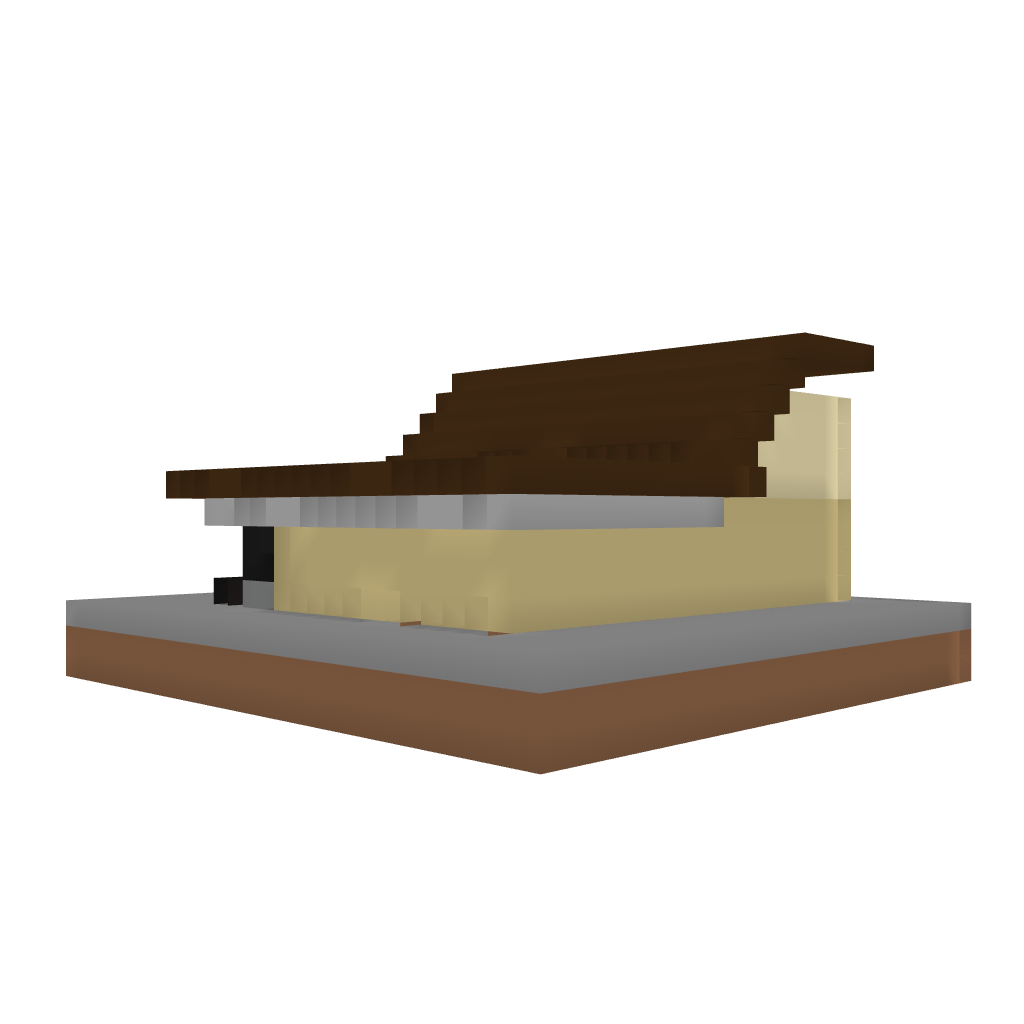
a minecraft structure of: Modern House 001